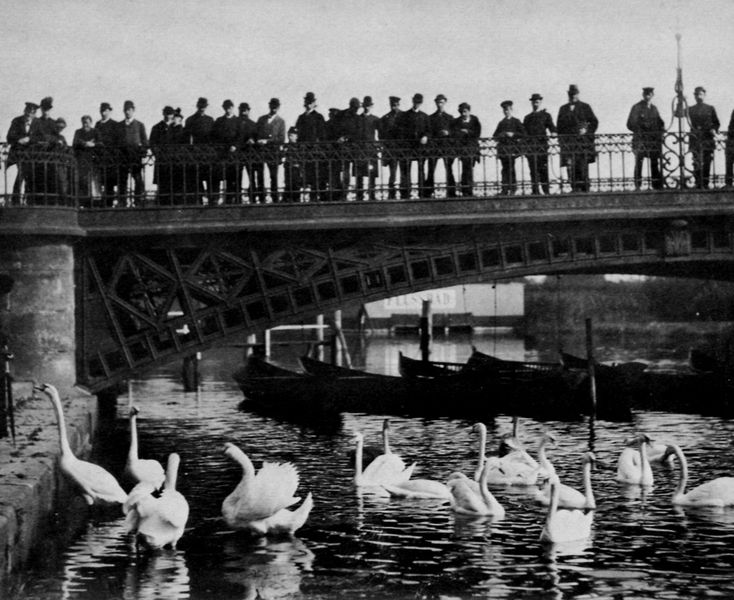
Künstler: Francis Frith
Schlagwörter: dunkel, flügel, gruppe, himmel, mann, wasser, weiß, fluss, frauen, menschen, see, stadt, ufer, frau, hut, hüte, licht, männer, pfeiler, schwarz, tiere, weg, zaun, menge, zylinder, anzug, anzüge, federn, stehen, stein, bild, spiegelung, vögel, brücke, brüstung, gitter, futter, boot, boote, kahn, schiffe, wellen, schwan, passanten, pflaster, schwanensee, zuschauer, mauer, weis, hafen, kähne, anleger, kai, wogen, geländer, foto, fotografie, photographie, eisen, gerüst, spaziergang, füttern, schwarz weiss, reihe, hälse, betrachten, photo, sicht, anblick, prozession, stahl, schwäne, einweihung, brückenbogen, industriell, stahlkonstruktion, süiegelung, barkasse, männer frauen, schrift flussrad